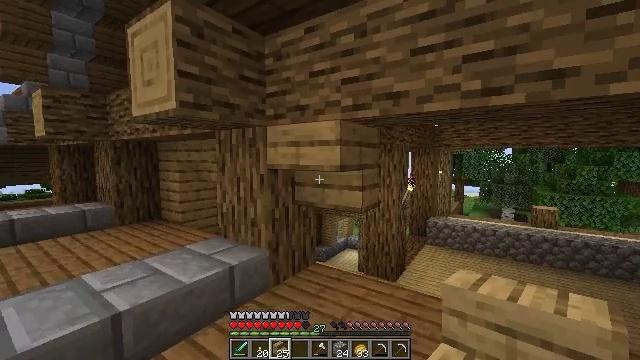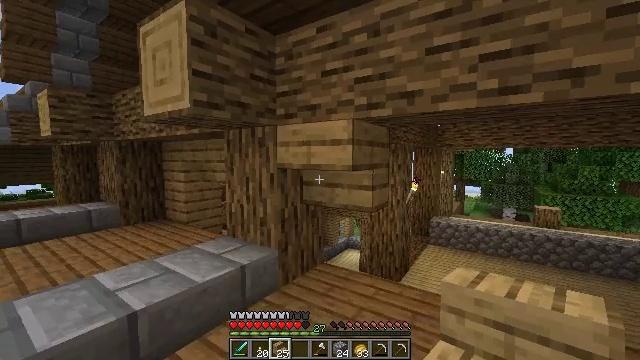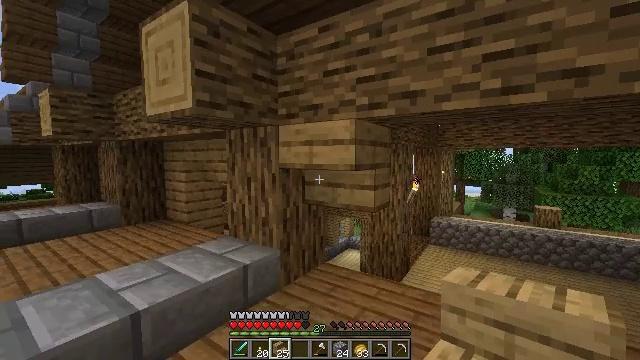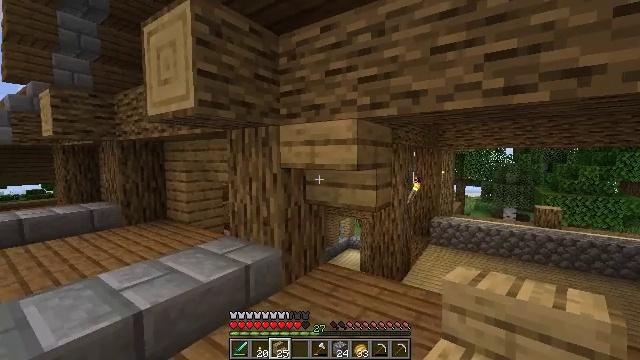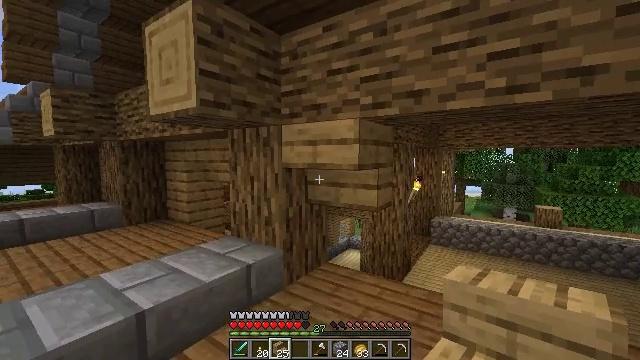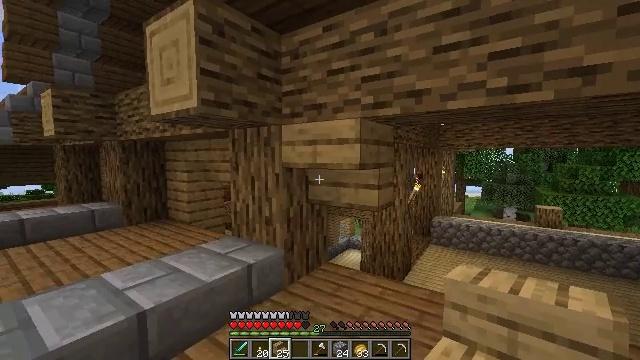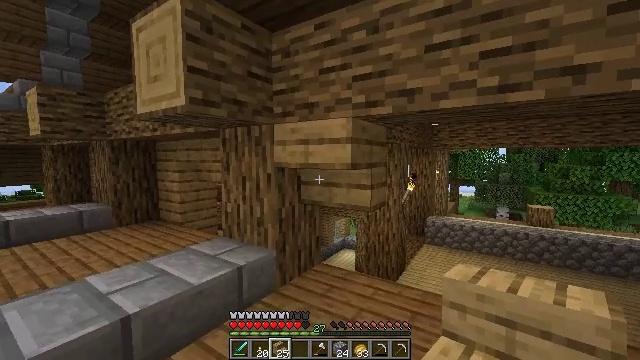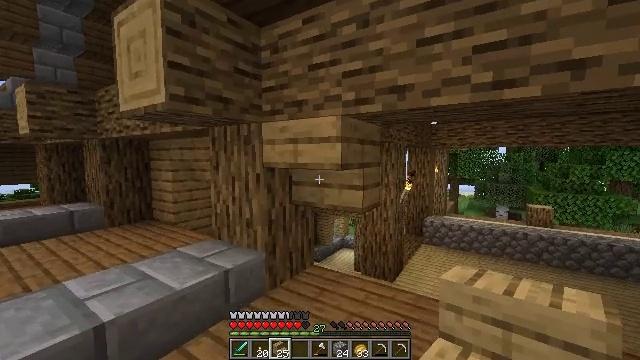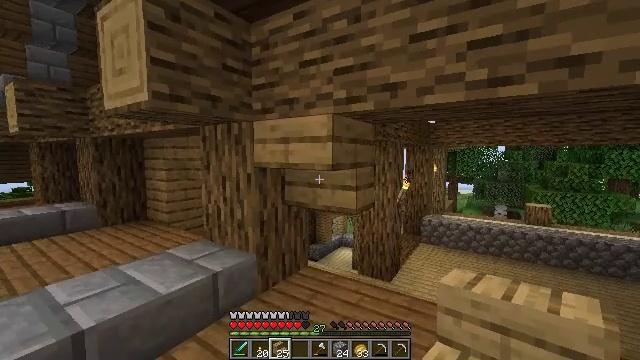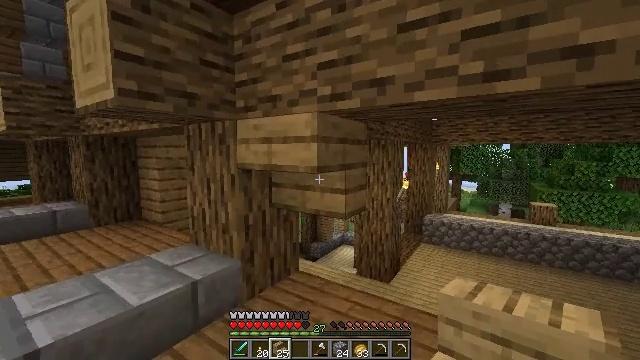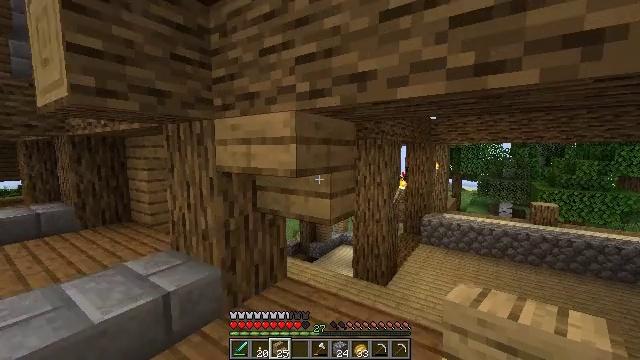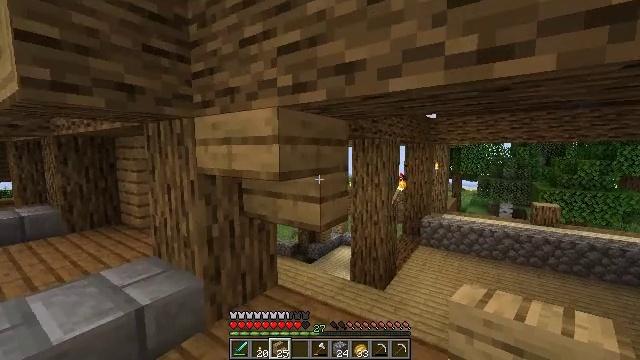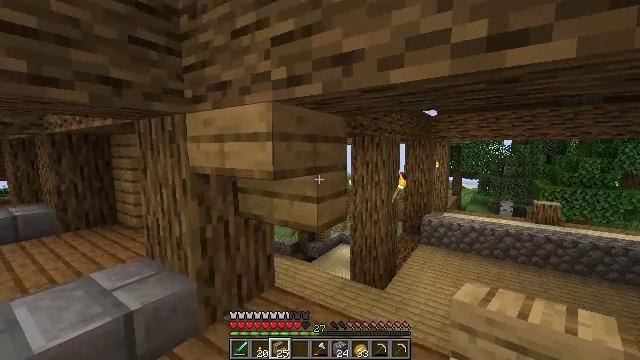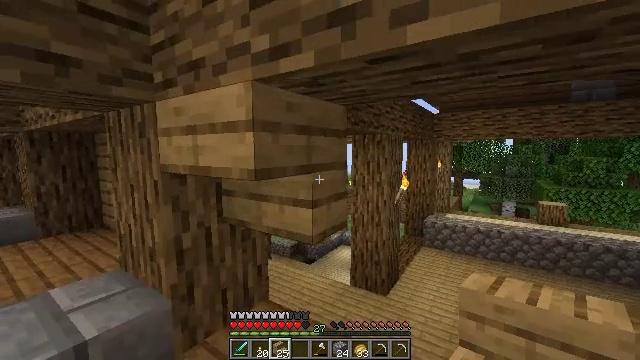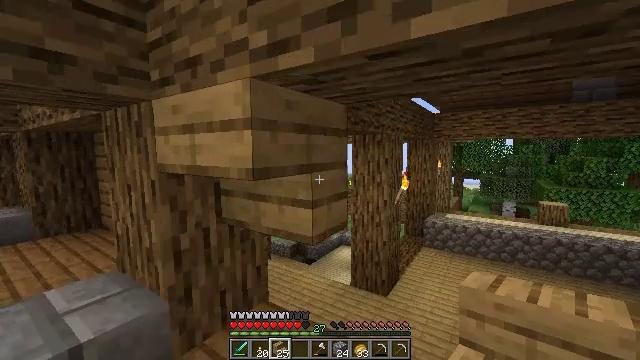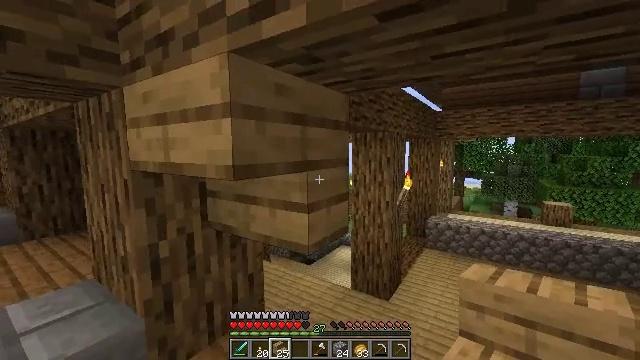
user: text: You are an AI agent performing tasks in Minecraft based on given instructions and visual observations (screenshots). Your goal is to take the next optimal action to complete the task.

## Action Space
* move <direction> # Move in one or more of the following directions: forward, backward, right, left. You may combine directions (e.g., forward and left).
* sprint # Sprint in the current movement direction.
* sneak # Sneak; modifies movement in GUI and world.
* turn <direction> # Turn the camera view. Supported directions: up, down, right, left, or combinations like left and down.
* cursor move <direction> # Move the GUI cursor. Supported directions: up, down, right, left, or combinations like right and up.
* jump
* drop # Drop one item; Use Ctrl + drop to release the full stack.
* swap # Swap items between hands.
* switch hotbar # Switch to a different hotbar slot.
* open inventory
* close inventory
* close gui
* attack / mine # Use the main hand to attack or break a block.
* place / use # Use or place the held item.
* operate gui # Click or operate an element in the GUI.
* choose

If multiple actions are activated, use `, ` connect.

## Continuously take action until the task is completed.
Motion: motion action
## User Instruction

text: Attack the oak stairs to recycle them.
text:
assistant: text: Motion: no_op
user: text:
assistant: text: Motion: no_op
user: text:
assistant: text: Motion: no_op
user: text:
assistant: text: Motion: no_op
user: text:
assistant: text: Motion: no_op
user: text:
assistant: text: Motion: move forward and move right, turn right
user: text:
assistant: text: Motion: move forward and move right
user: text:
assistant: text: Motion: move forward and move right
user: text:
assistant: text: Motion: move forward and move right
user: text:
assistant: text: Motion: move forward and move right
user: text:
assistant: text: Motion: move forward
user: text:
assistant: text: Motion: move forward
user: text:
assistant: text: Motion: move forward
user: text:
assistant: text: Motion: move forward
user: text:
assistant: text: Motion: no_op
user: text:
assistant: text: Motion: no_op
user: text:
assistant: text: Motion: no_op
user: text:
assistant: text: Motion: no_op
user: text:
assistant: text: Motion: move forward, turn left
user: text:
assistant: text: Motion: move forward, turn left
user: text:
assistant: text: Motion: move forward
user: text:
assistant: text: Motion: move forward
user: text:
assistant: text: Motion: move forward
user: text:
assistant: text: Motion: no_op
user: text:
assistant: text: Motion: no_op
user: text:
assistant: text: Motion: no_op
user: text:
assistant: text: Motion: no_op
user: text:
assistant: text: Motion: turn left and up
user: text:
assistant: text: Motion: sneak, turn left and up
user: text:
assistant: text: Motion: sneak